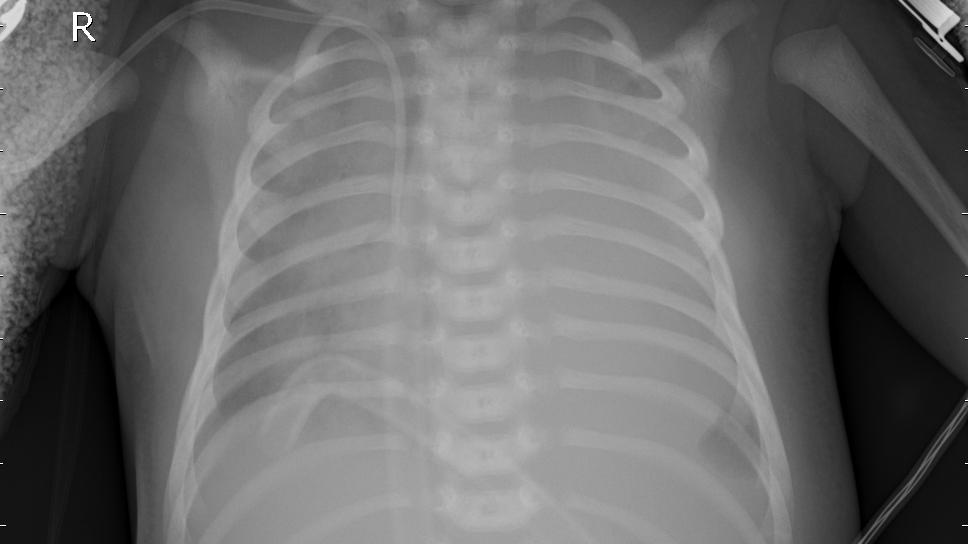
Diagnosis: PNEUMONIA